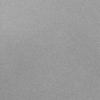
Label: dusty